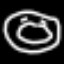
Label: donut